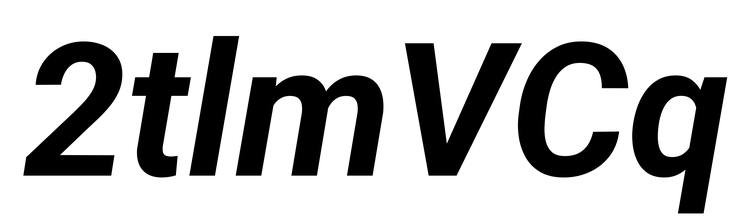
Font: Roboto-Italic_Bold_Italic